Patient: sex M, age 24
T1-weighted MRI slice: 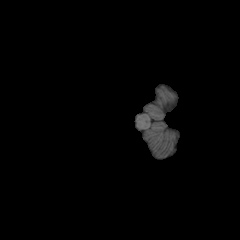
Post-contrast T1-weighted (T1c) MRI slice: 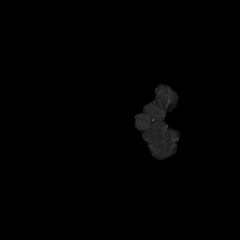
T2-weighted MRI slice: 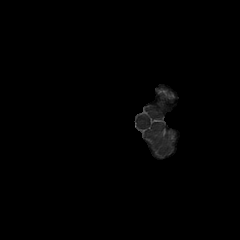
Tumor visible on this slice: no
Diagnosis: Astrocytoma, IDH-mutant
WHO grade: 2